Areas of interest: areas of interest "Basketball Arena"
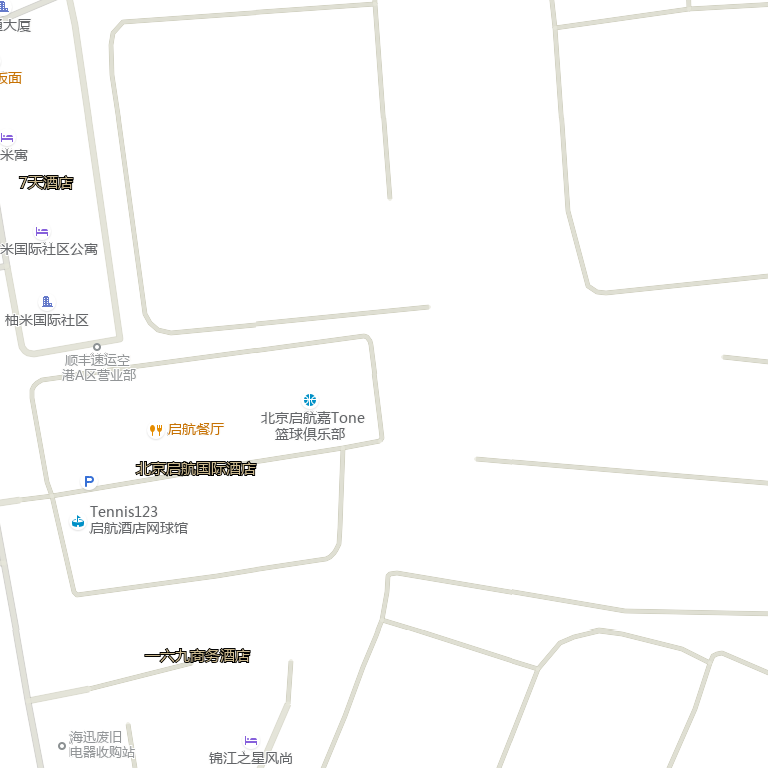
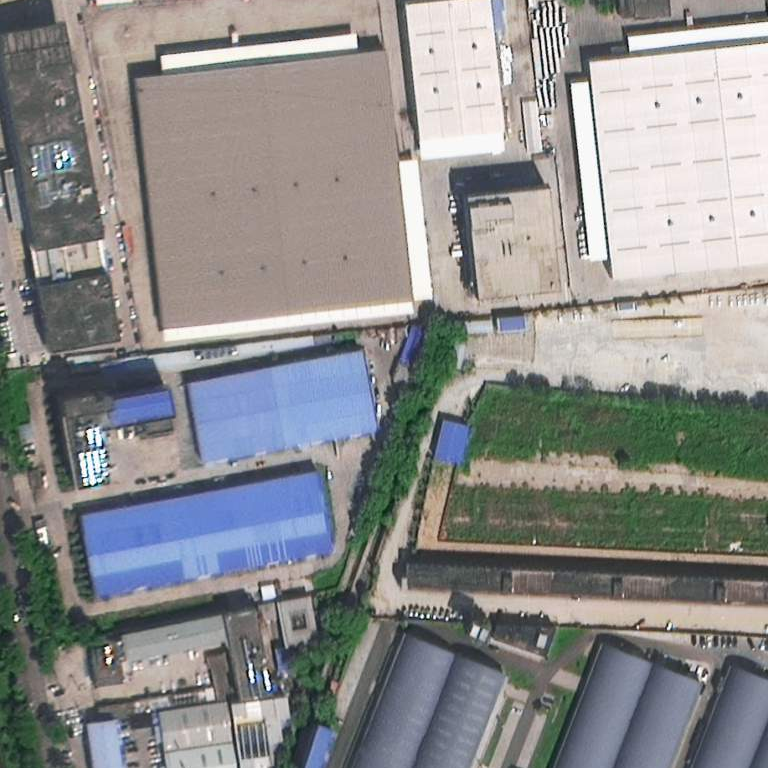